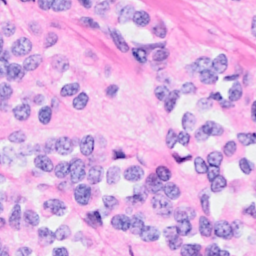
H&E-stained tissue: Breast